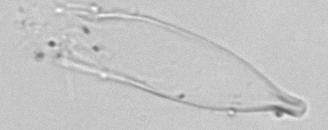
Label: Favella